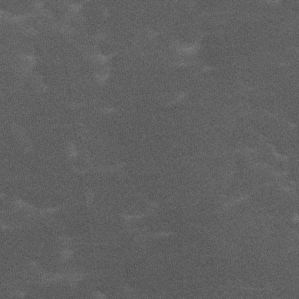
Label: non_frost